Question: Im just starting to learn C++ programming and for exercise i found this task. I have to write a dynamic, array based integer stack. This is what i have got so far.
'''
#include <iostream>
using namespace std;
class DynamicIntegerStack
{
private:
int *bottom_;
int *top_;
int size_;
public:
DynamicIntegerStack(int n = 20){
bottom_ = new int[n];
top_ = bottom_;
size_ = n;
}
int getSize(){ return size_; }
void push(int c){
if (!full()){
*top_ = c;
top_++;
}
else{
resize(size_ * 2);
*top_ = c;
top_++;
}
}
void resize(int newSize){
//Allocate new array and copy in data
int *newArray = new int[newSize];
memcpy(newArray, bottom_, size_);
// Set the top to the new array
top_ = newArray + (top_ - bottom_);
// Delete old array
delete[] bottom_;
// Update pointers and size
bottom_ = newArray;
size_ = newSize;
cout << "array has been resized" << endl;
}
int num_items() {
return (top_ - bottom_);
}
char pop(){
top_--;
return *top_;
}
int full() {
return (num_items() >= size_);
}
int empty() {
return (num_items() <= 0);
}
void print(){
cout << "Stack currently holds " << num_items() << " items: ";
for (int *element = bottom_; element<top_; element++) {
cout << " " << *element;
}
cout << "
";
}
~DynamicIntegerStack(){ // stacks when exiting functions
delete[] bottom_;
}
};
int main(){
DynamicIntegerStack s(5);
s.print(); cout << "
";
s.push(1); s.push(3); s.push(5); s.push(10); s.push(15);
s.print(); cout << "
";
s.push(20);
s.print(); cout << "
";
cout << "Popped value is: " << s.pop() << "
";
s.print(); cout << "
";
s.push(30);
s.print(); cout << "
";
s.pop();
s.pop();
s.print(); cout << "
";
while (!s.empty()) s.pop();
if (s.num_items() != 0) {
cout << "Error: Stack is corrupt!
";
}
s.print(); cout << "
";
// destructor for s automatically called
system("pause"); // execute M$-DOS' pause command
return 0;
}
'''
It works fine untill the array is full and i resize it. After that instead of integers it starts printing this.

Thanks in advance for your help.
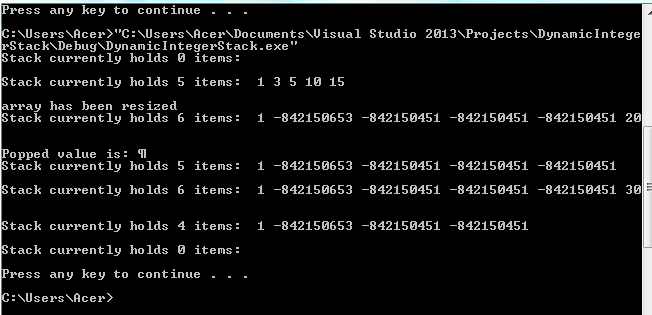
Answer: When you use 'memcpy', the size of the memory you are copying must be given in bytes.
So, you have to multiply 'sizeof(int)' with your 'n'.